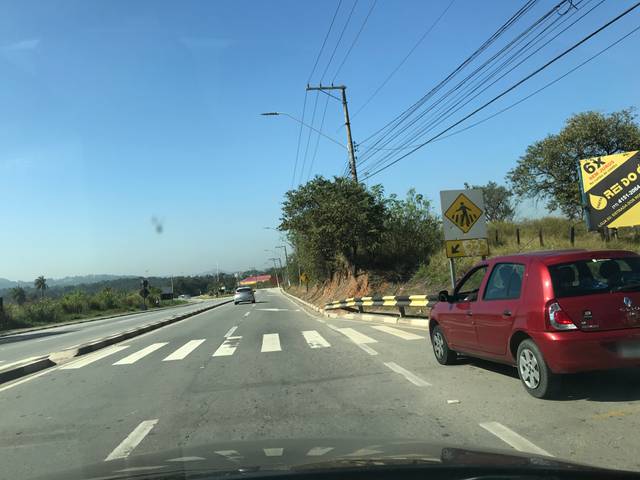
Region: Brazil
Coordinates: -23.458, -46.914